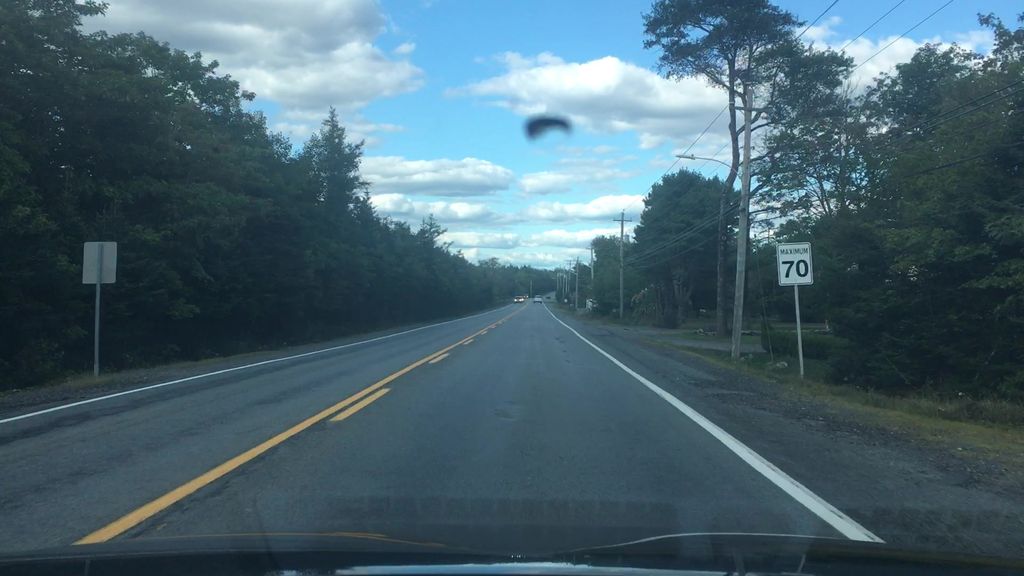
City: halifax